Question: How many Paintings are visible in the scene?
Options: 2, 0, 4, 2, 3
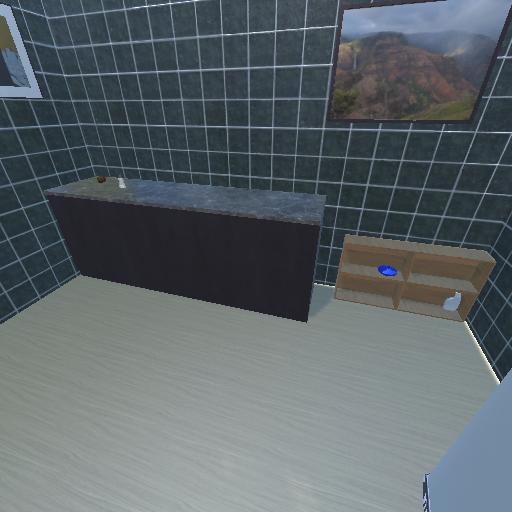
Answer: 2